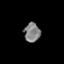
Tissue: prostate
Cell type: T cells
Senescence score: 0.2732
Nuclear area (px): 298
Mean DAPI intensity: 128.336